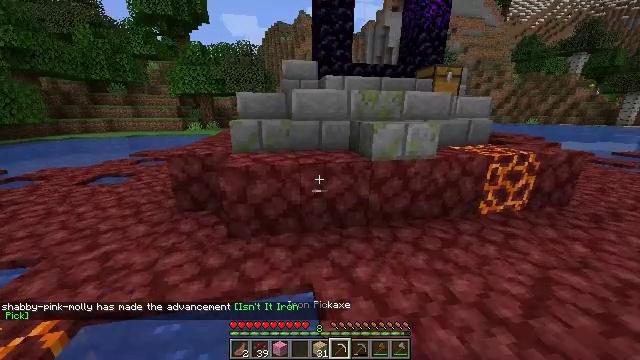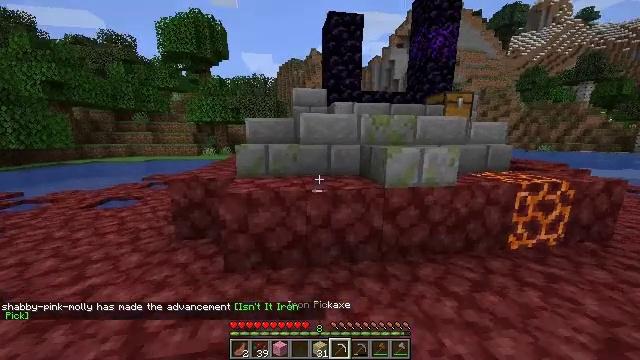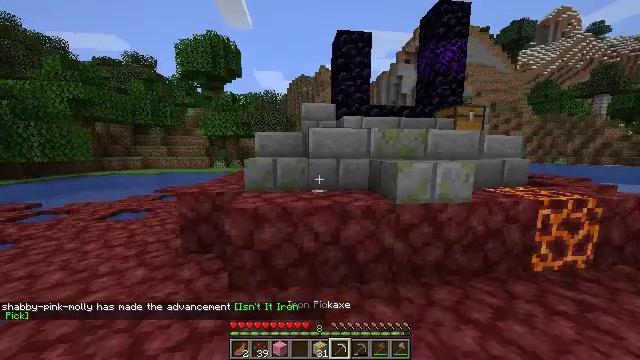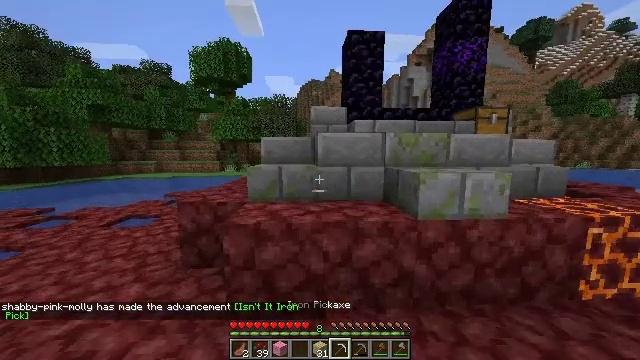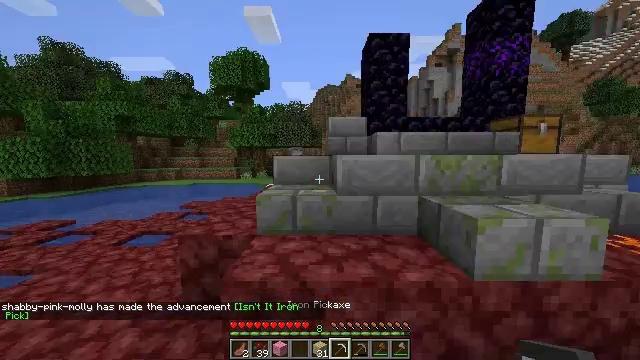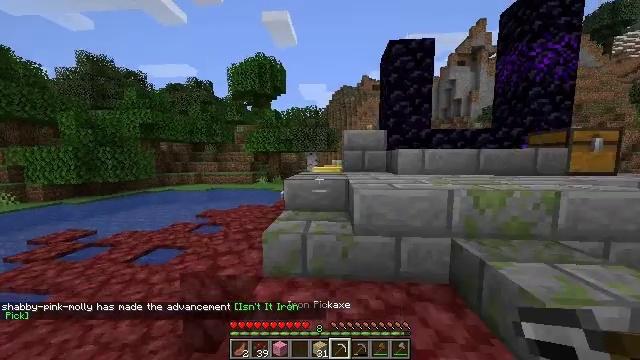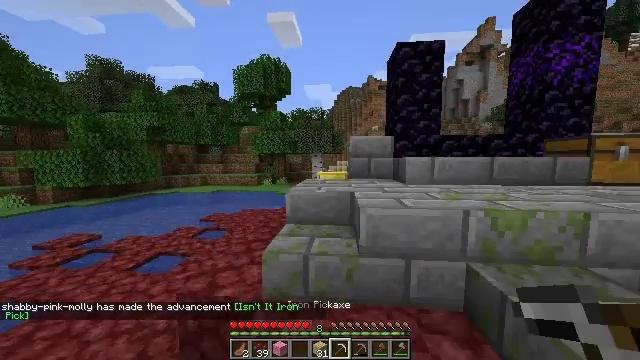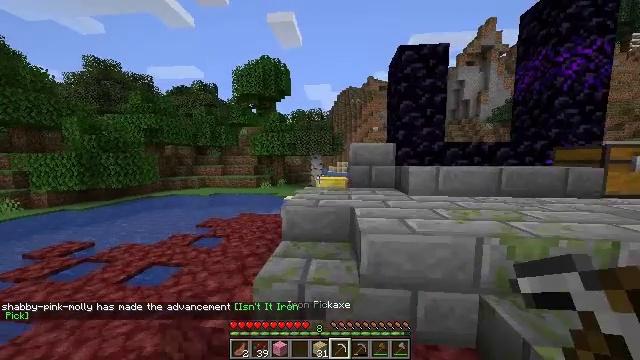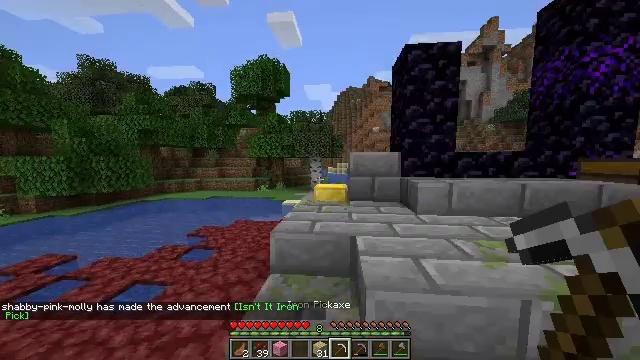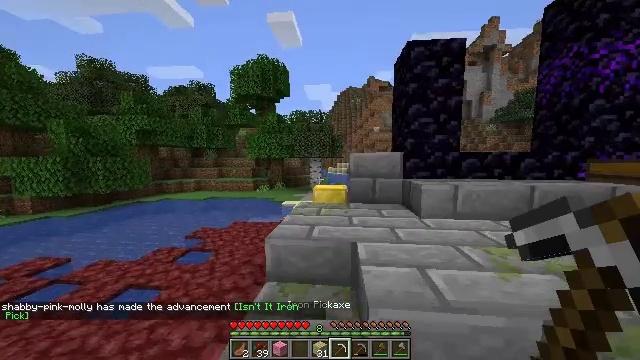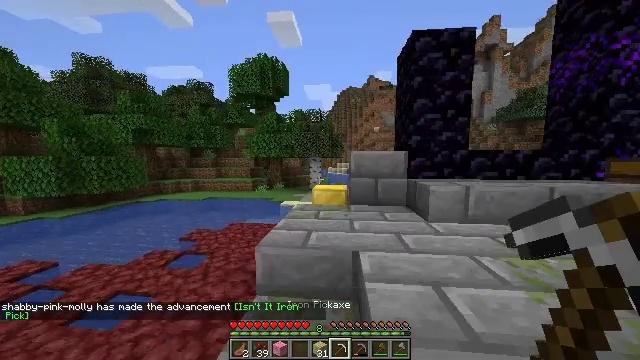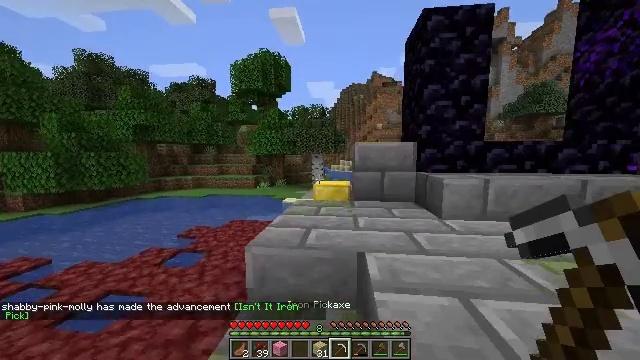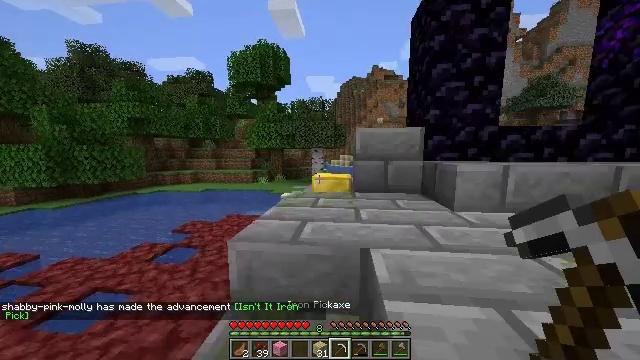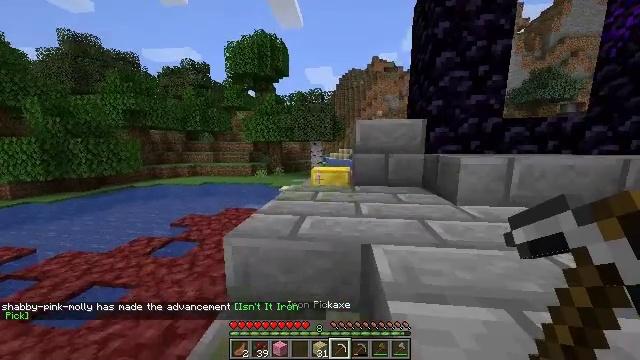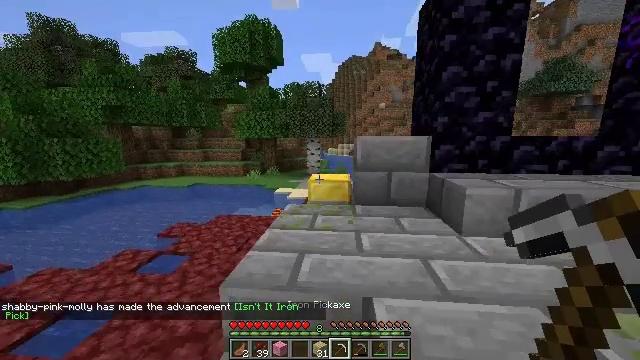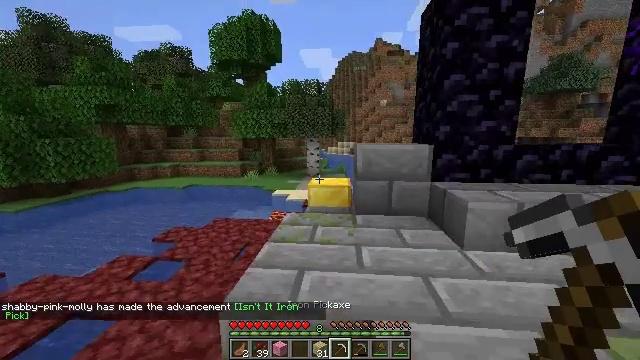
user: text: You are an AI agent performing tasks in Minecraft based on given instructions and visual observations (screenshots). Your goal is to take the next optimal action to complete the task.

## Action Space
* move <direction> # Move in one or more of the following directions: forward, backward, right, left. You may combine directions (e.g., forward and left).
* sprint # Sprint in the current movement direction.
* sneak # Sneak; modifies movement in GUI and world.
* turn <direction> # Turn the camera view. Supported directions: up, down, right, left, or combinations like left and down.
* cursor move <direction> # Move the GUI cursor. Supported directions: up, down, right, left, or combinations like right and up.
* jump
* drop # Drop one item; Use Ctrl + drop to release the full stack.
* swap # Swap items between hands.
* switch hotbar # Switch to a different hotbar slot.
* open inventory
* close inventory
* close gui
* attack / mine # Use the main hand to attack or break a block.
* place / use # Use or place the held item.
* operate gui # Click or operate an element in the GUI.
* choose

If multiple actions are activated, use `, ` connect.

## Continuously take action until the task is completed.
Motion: motion action
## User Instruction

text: Dig up the gold block to add to your inventory.
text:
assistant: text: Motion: move forward, sprint, turn left and up
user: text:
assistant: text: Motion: move forward, turn left and up
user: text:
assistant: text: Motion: move forward, turn left and up
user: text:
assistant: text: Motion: move forward, turn left, jump
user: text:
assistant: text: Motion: move forward, turn left, jump
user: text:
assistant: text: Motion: move forward, turn left, jump
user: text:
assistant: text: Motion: move forward, jump
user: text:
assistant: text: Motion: move forward, jump
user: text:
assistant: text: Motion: move forward, jump
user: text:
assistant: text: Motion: move forward, jump
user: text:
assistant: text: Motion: move forward, jump
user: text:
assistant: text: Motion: move forward, turn down, jump
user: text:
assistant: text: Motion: move forward, sprint, turn down, jump
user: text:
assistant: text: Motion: move forward, sprint, turn down, jump
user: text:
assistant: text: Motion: move forward, sprint, jump
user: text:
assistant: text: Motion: move forward, sprint, turn down, jump
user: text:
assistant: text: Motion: move forward, turn down, jump
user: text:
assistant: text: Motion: move forward, turn down, jump
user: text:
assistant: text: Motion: move forward, turn down, jump
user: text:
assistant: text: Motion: move forward, jump
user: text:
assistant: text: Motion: move forward, jump
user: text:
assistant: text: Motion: move forward, turn down, jump
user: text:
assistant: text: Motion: move forward, turn down, jump
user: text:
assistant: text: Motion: move forward, turn down, jump
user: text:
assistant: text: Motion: move forward
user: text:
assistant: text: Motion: move forward, sprint
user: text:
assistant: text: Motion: move forward, sprint, turn down
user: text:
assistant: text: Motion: move forward, sprint
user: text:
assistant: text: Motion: move forward
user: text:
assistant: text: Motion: move forward